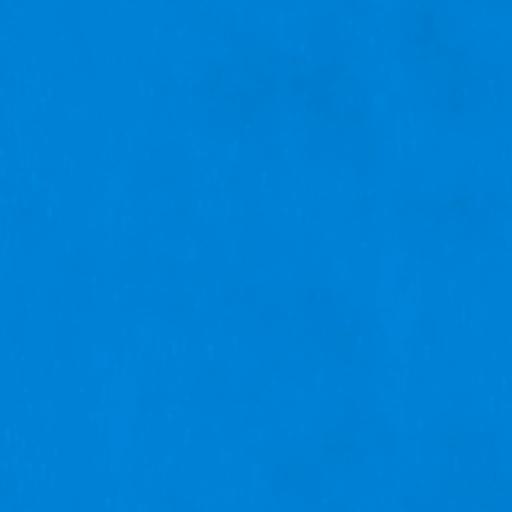
Tags: blue diamond plate floor industrial metal tread